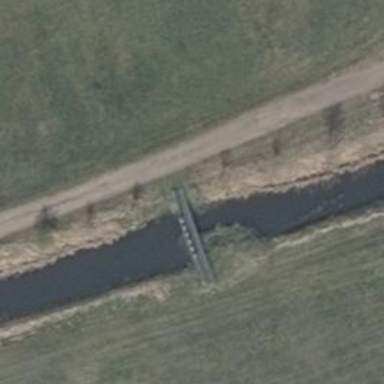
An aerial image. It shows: Lock gate along waterway.